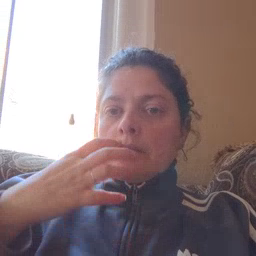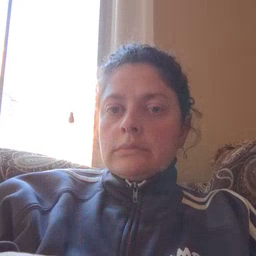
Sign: hot